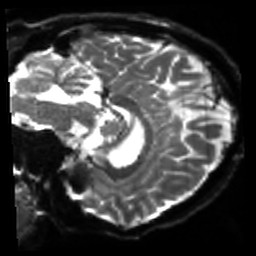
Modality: sbref
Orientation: sagittal
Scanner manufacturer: siemens
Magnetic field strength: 3 T
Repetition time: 4 s
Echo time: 0.0594 s